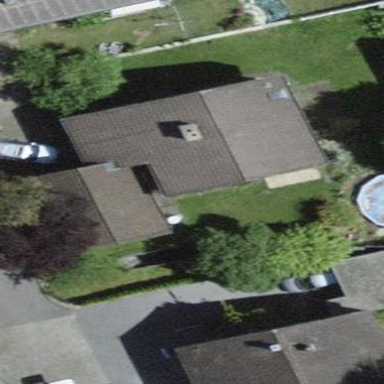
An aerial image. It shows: Garage building.